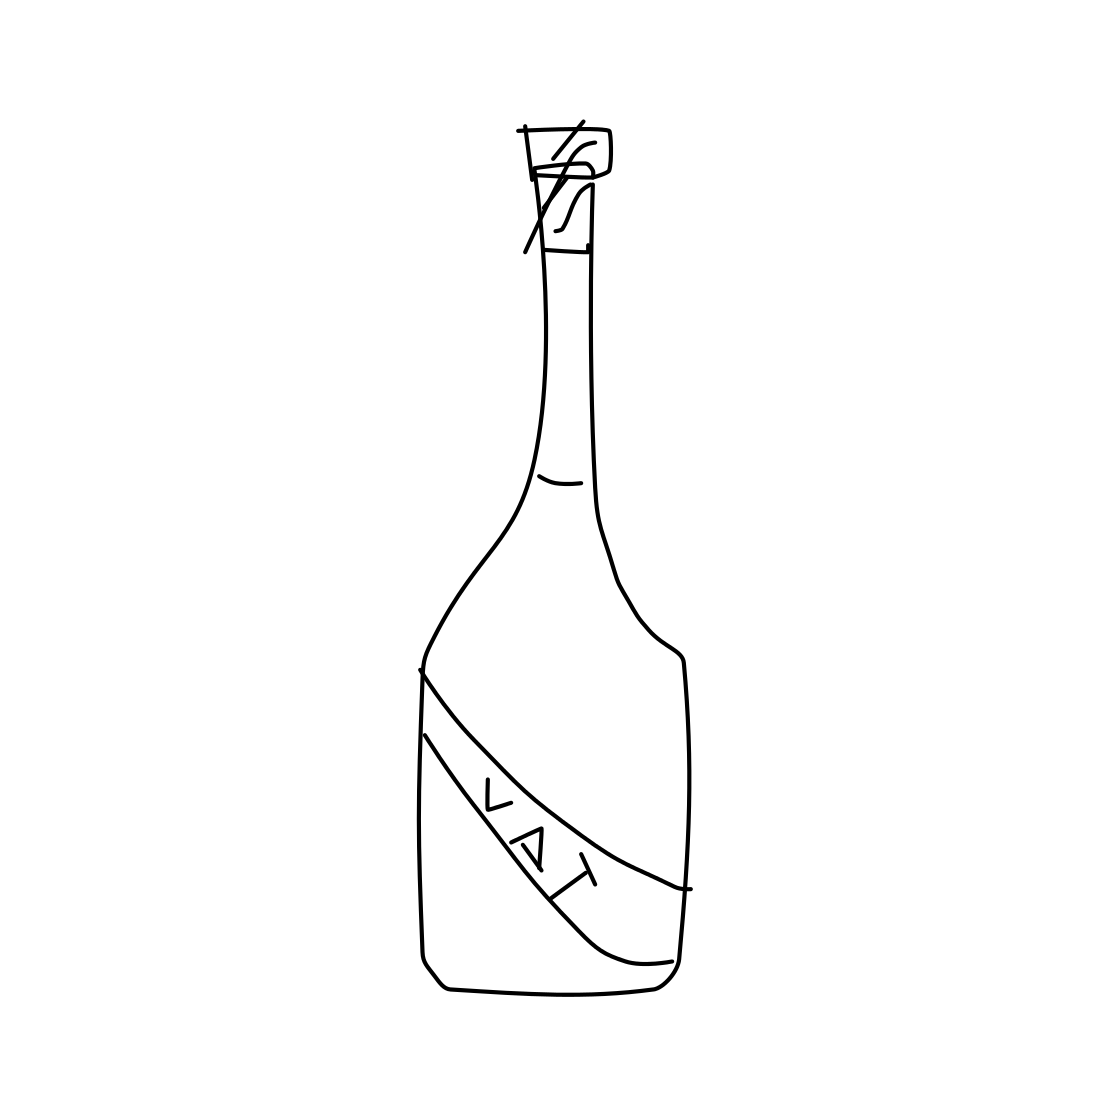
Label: wine-bottle